Question: I am new to Django and I am practicing template inheritance. I am currently having trouble inheriting templates on the 3rd level. The base level is a template that my whole site uses (ex: navbars). The second level is the content of my site. However this content is a bit lengthy so I took a portion('contactform.html') of it and created its own HTML file for that portion.
I am able to get my 'home.html' into my 'index.html' like so
'''
{% load staticfiles %}
<!DOCTYPE html>
<html>
<head lang="en">
<link href="{% static "css/boothie.css" %}" rel="stylesheet" type="text/css">
<script src="{% static "js/boothie.js" %}"></script>
<script src="{% static "js/jquery.easing.1.3.js" %}"></script>
<title>Boothie</title>
</head>
<body>
{% block content %}{% endblock %}
</body>
</html>
'''
Within my 'home.html' I want to include my 'contactform.html'. This is what I have so far.
'''
{% extends "index/index.html" %}
{% load staticfiles %}
{% block content %}
...
...
...stuff...
<!-- contact -->
{% block contactform %}{% endblock %}
{% endblock %}
'''
My 'contactform.html':
'''
{% extends "home/home.html" %}
{% load staticfiles %}
{% block contactform %}
<section id="contact">
<!-- HTML! -->
</section>
{% endblock %}
'''
This is what is currently in my home/views.py:
'''
from django.shortcuts import render
from django.views import generic
class HomeView(generic.TemplateView):
template_name = "home/home.html"
'''
my home/urls.py:
'''
from django.conf.urls import patterns, url
from home.views import HomeView
urlpatterns = patterns('',
url(r'^$', HomeView.as_view(), name="home"),
)
'''
TEMPLATE_DIRS:
'''
TEMPLATE_DIRS = (
os.path.join(BASE_DIR, 'templates'),
os.path.join(BASE_DIR, 'home'),
)
'''
here is a picture of my project structure:

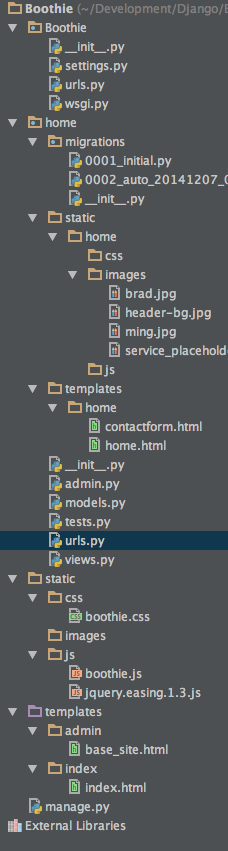
Answer: You dont need to 'extend', instead 'include'
Example, keep the contents of the 'contact_form.html' with just the required html content (without the extends, and the 'block' tag, etc..), and then <URL>. Now, django would do the magic for you - The included snippet would have all the context variables too.
'''
{% extends ".." %}
{% load staticfiles %}
{% block content %}
...
...
...stuff...
{% include /path/to/contactform.html %}
{% endblock %}
'''